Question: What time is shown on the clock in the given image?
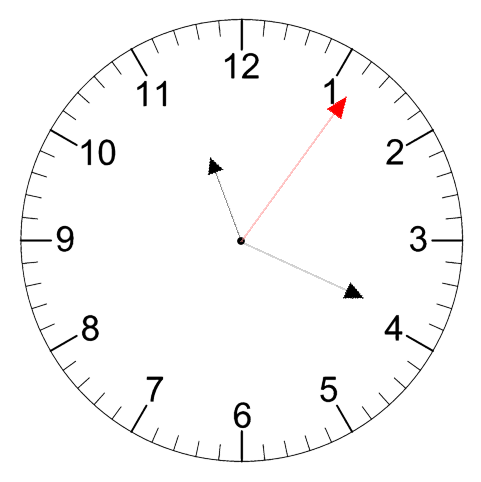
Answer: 11:19:06